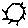
Label: sun